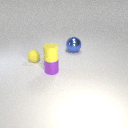
large blue metal sphere behind small purple metal cylinder